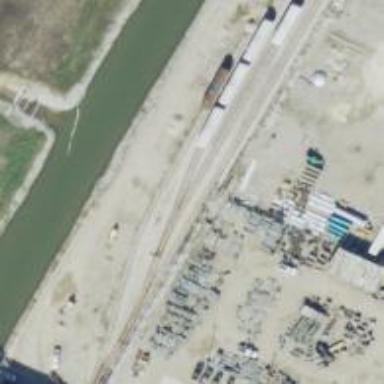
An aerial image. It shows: Rail spur service.